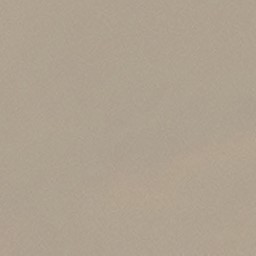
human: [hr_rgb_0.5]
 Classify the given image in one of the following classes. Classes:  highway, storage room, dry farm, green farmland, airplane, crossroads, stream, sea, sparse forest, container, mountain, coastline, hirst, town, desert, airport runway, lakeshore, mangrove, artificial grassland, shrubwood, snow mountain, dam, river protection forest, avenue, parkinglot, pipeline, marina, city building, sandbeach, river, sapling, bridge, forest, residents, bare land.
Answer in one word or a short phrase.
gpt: desert